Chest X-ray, PA view. Patient: 60 years old, sex M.
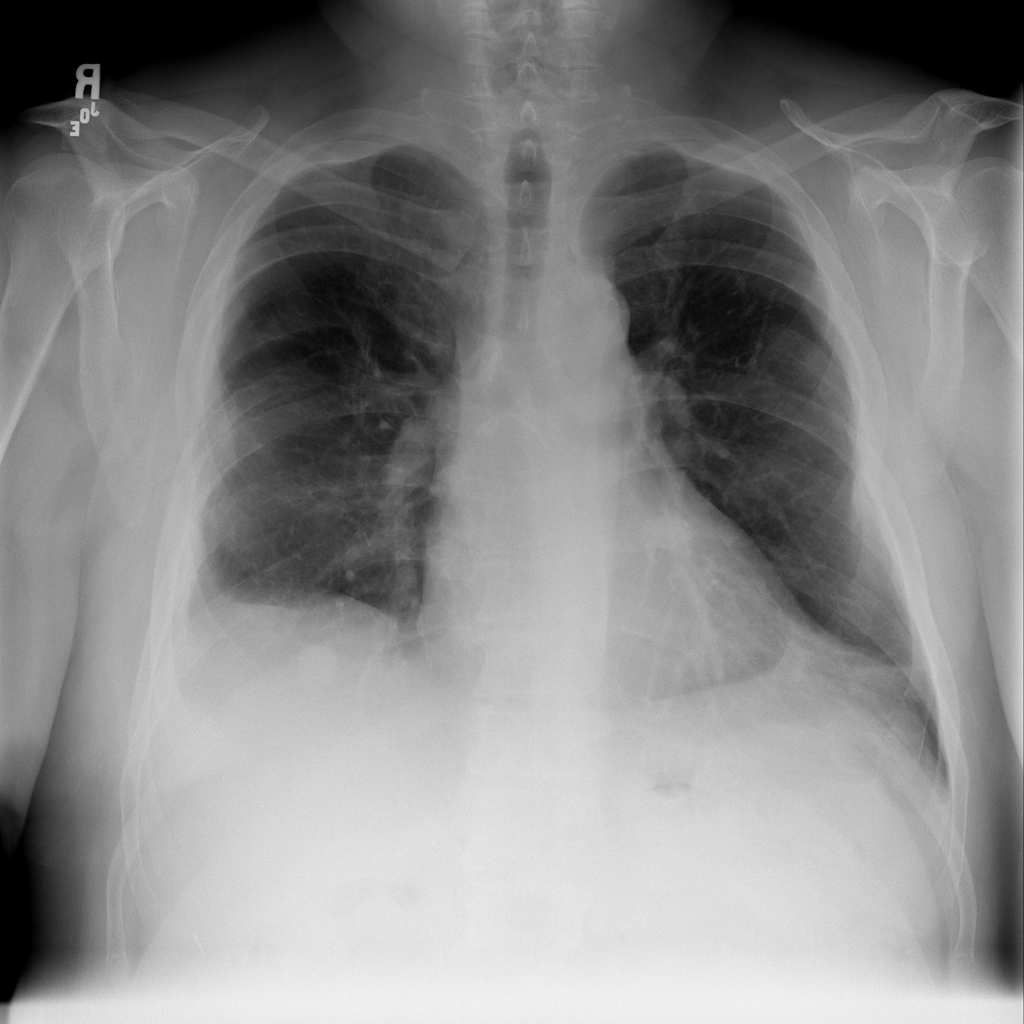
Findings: Mass, Nodule, Pleural_Thickening